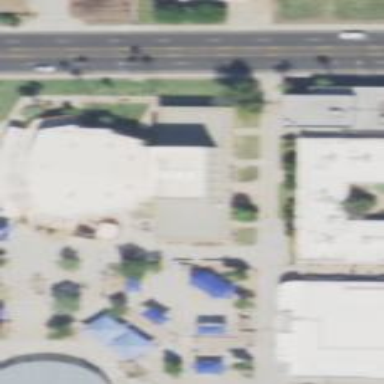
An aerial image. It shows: Theater building.